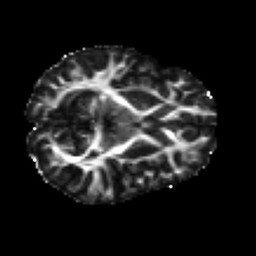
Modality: FA
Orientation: axial
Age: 29
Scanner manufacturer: siemens
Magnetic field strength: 3 T
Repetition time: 4.52 s
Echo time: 0.084 s